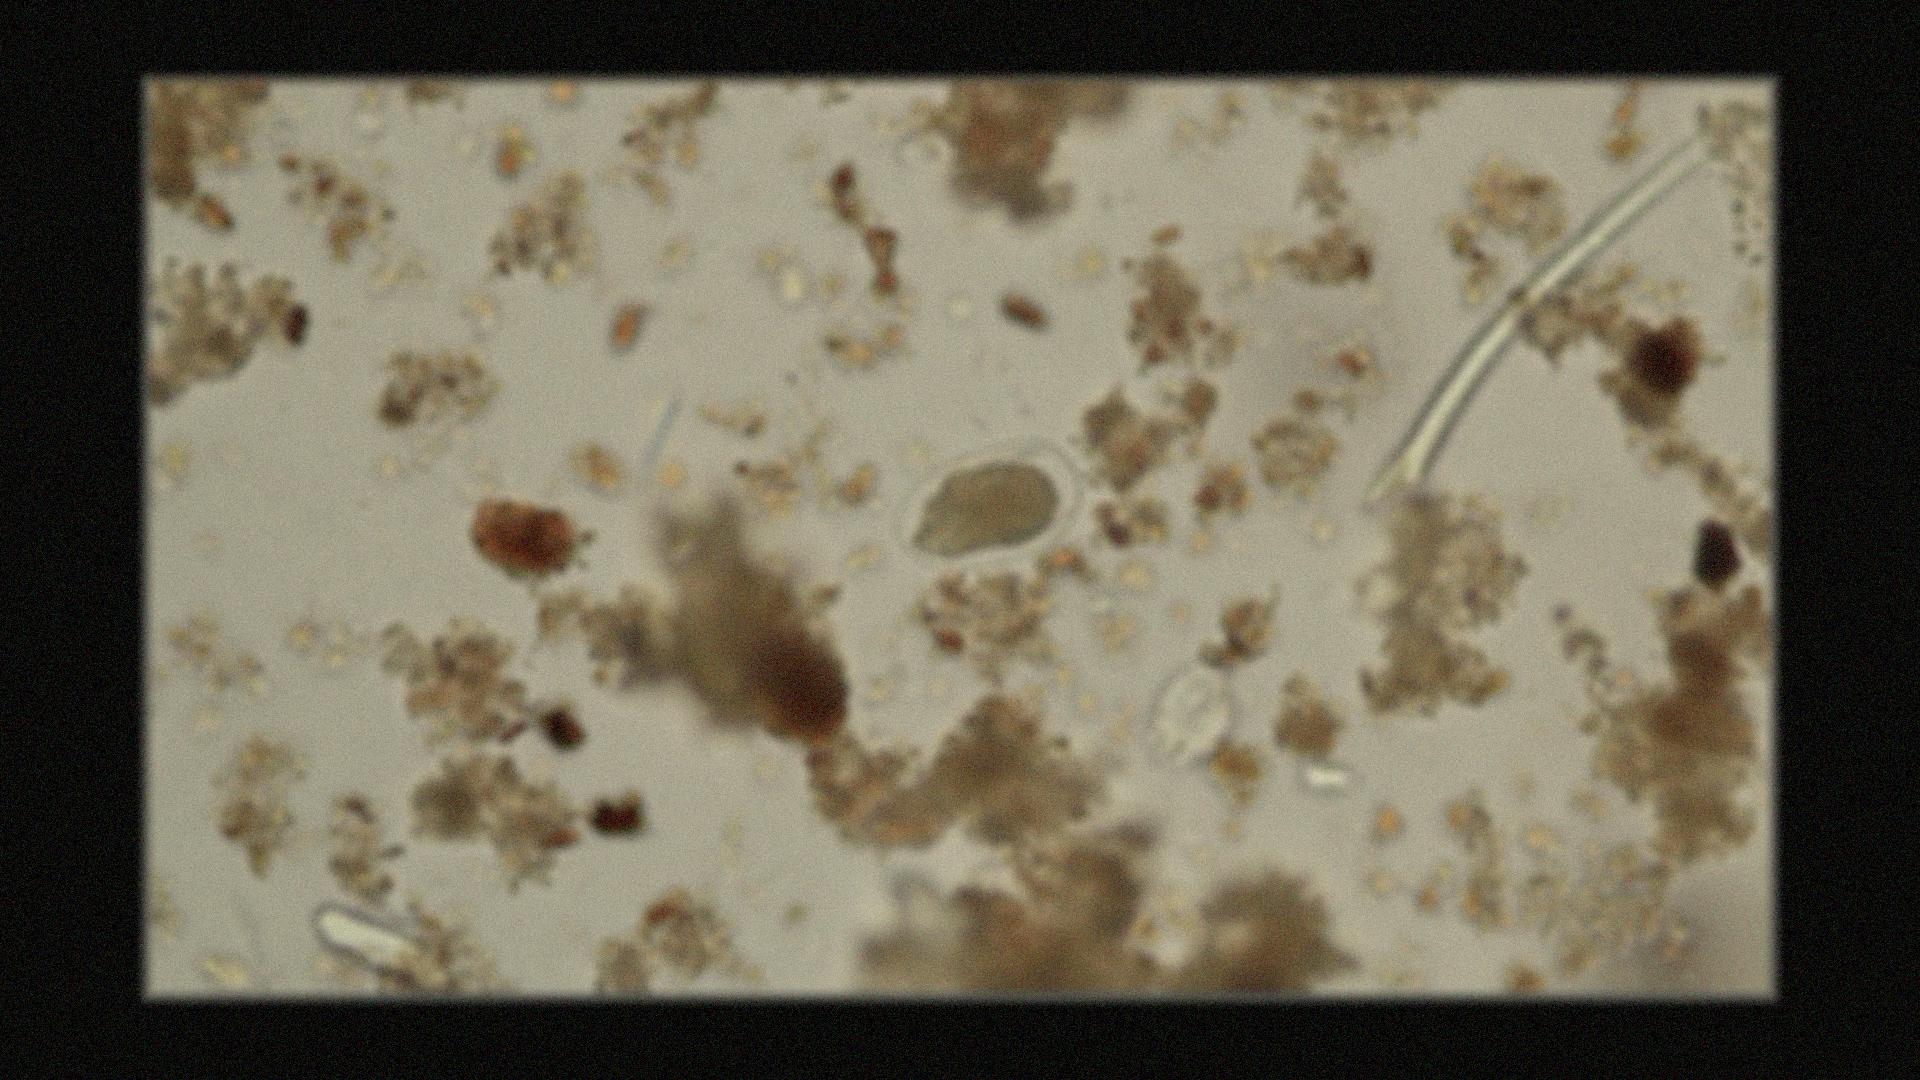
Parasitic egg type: Hookworm egg